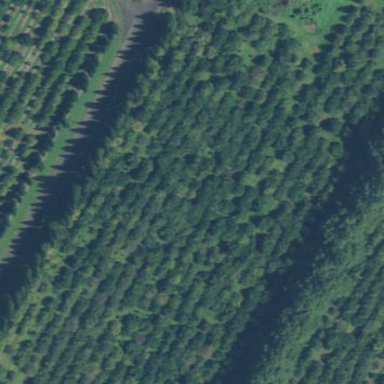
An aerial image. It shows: Orchard filled with macadamia trees.